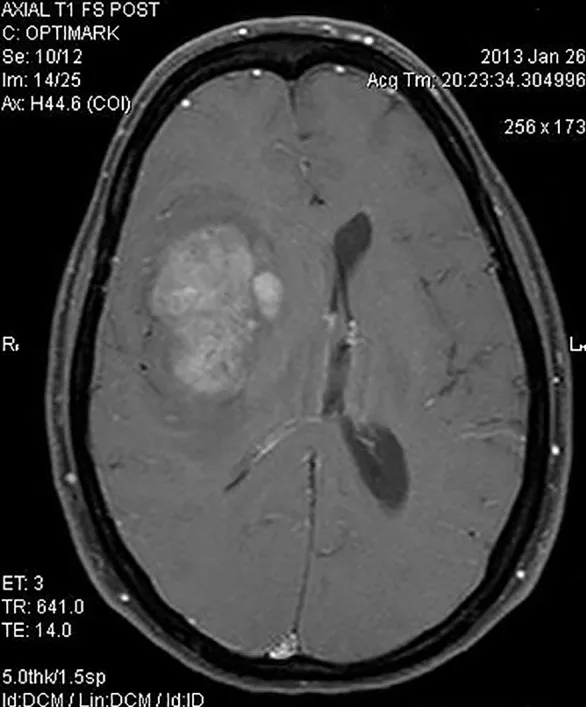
Initial MRI of the brain with and without contrast. . A large right frontal lobe intra-axial mass with mass effect upon the right ventricular system and a leftward midline shift of approximately 1.3 cm is shown.
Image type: radiology (mri)